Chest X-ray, PA view. Patient: 54 years old, sex M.
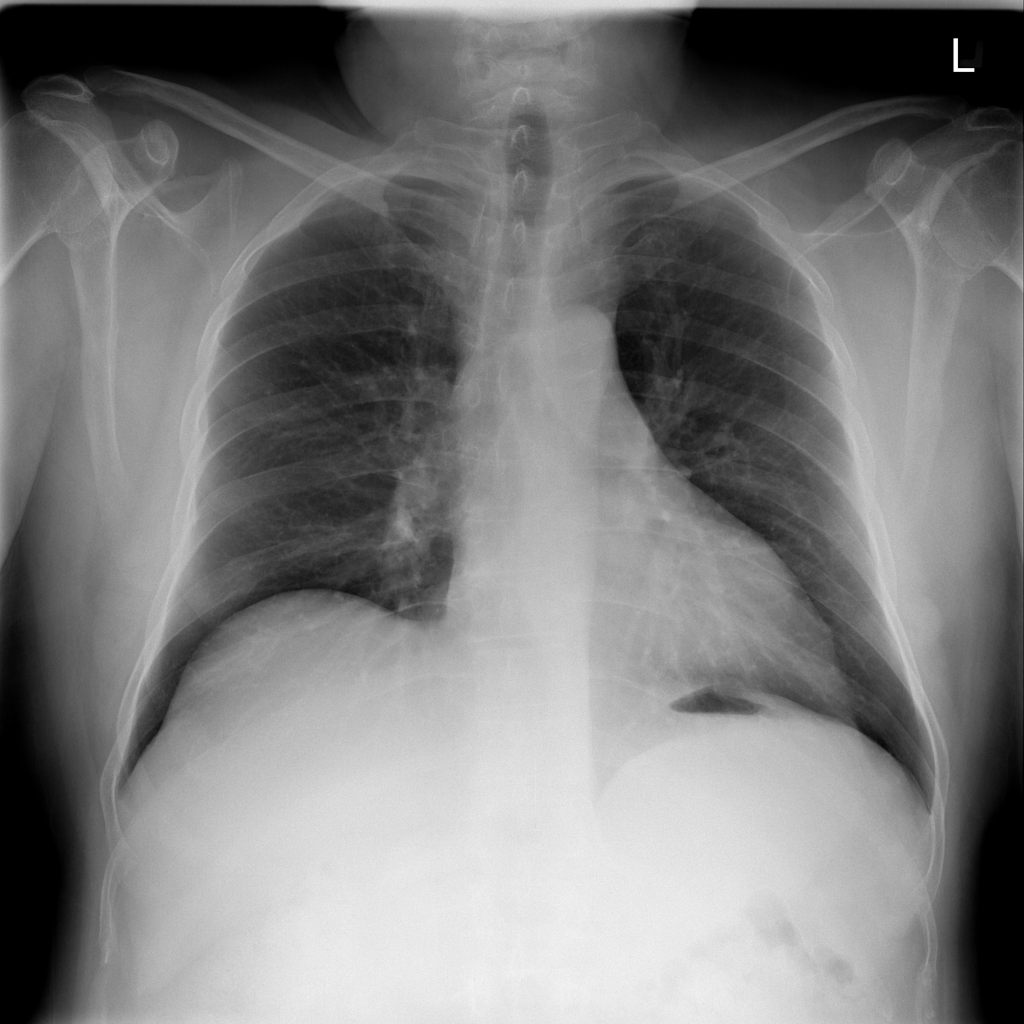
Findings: No Finding